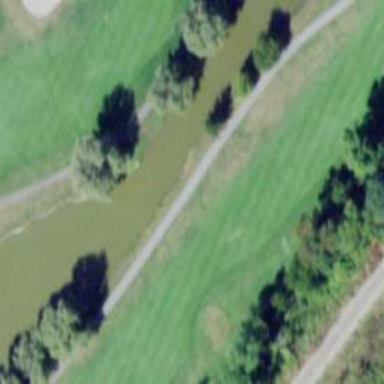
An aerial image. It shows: Golf fairway in the image.